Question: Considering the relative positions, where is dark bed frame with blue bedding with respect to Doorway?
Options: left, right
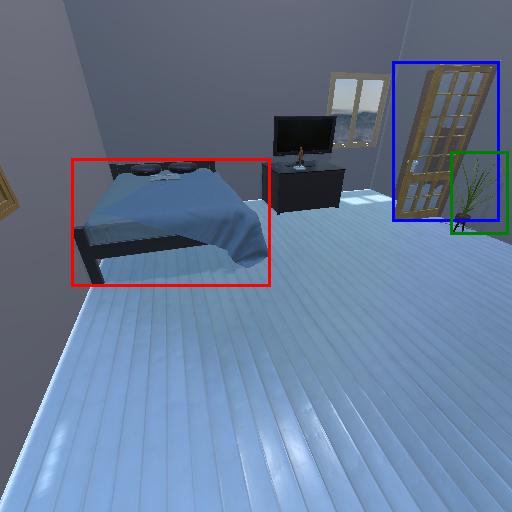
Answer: left